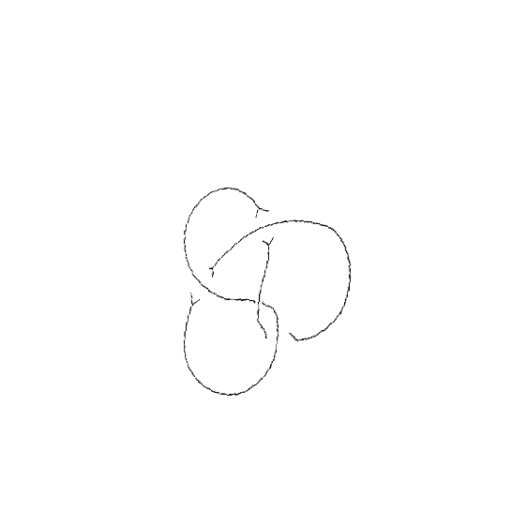
Crossing number: 4